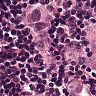
Metastatic tissue present: yes